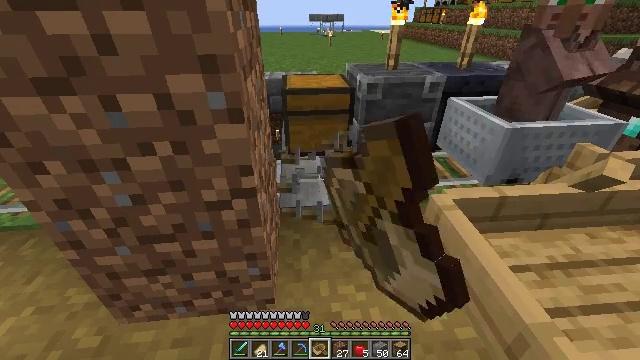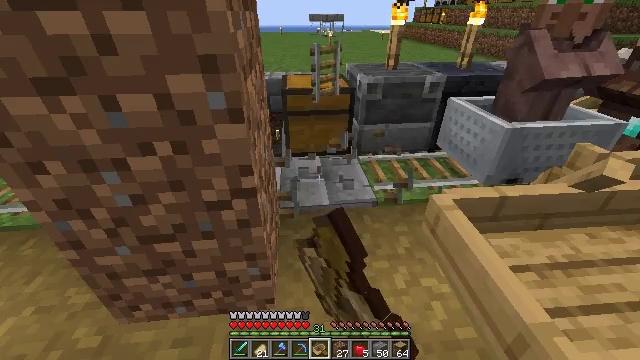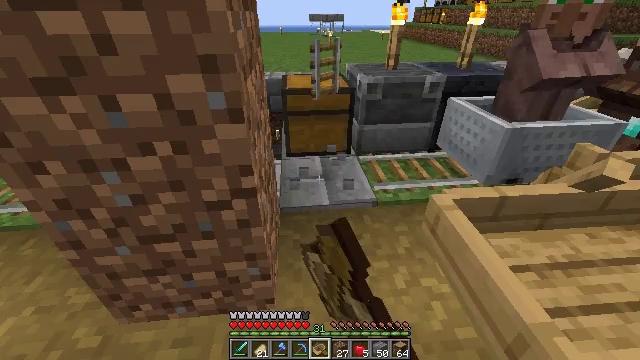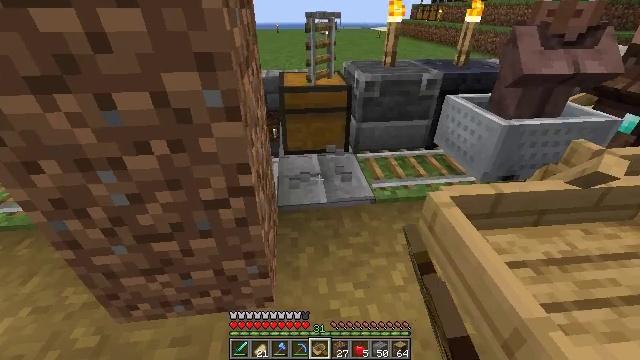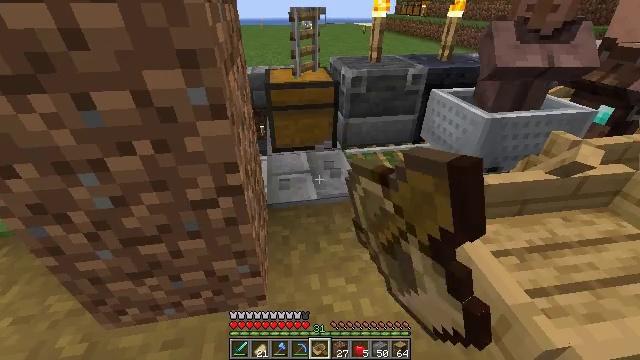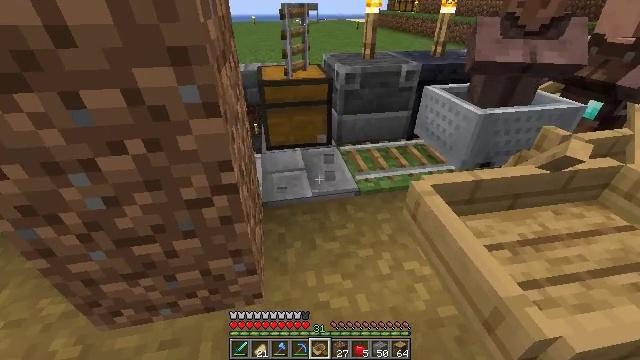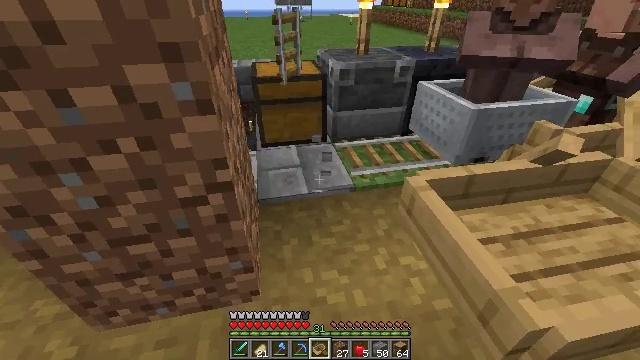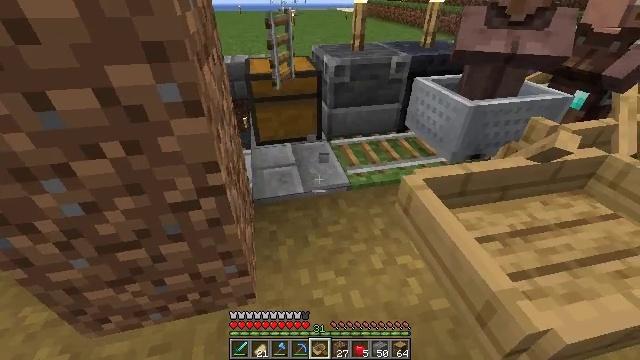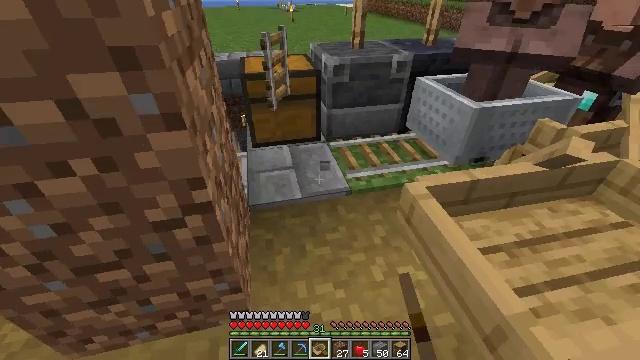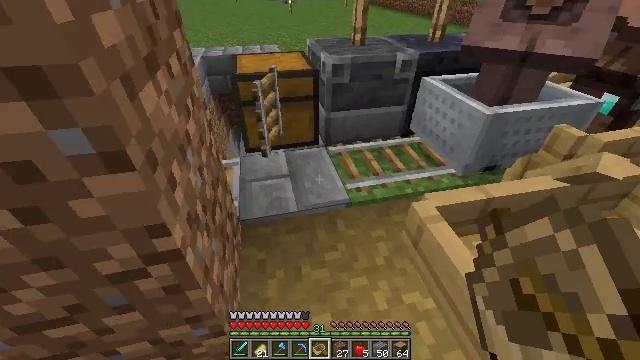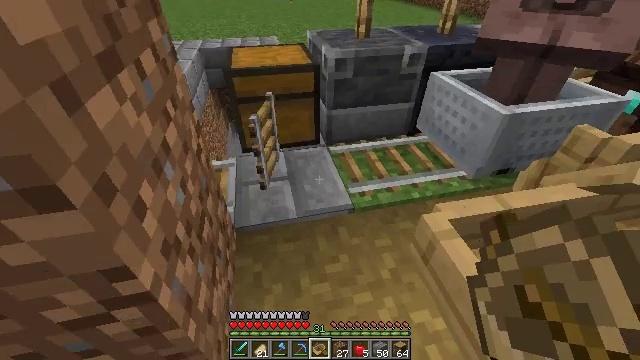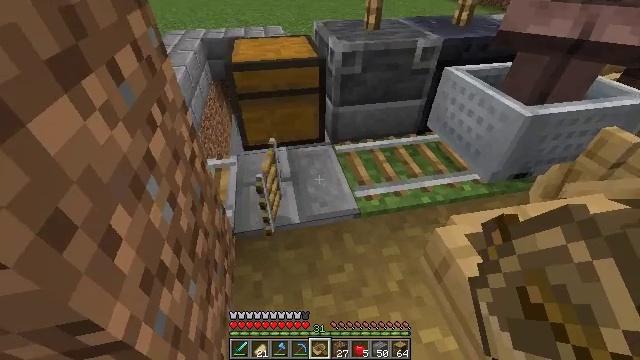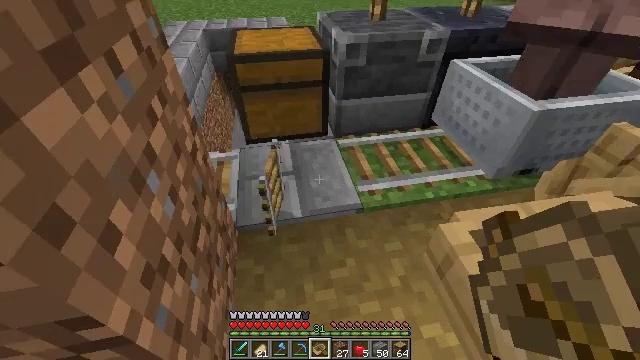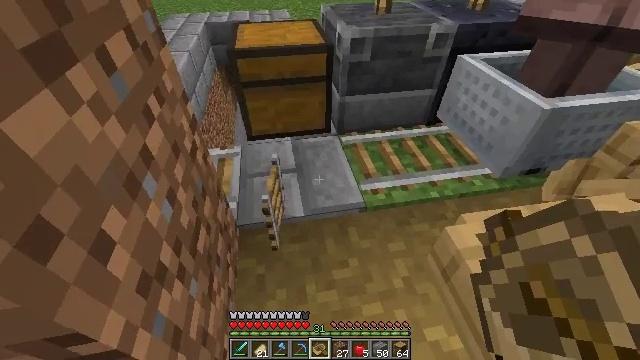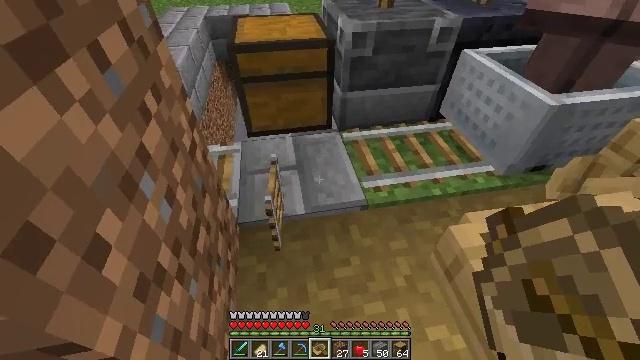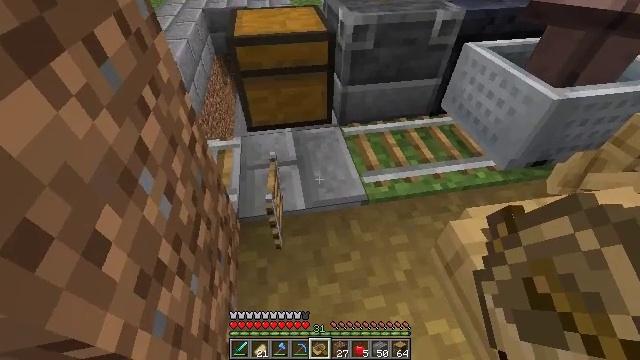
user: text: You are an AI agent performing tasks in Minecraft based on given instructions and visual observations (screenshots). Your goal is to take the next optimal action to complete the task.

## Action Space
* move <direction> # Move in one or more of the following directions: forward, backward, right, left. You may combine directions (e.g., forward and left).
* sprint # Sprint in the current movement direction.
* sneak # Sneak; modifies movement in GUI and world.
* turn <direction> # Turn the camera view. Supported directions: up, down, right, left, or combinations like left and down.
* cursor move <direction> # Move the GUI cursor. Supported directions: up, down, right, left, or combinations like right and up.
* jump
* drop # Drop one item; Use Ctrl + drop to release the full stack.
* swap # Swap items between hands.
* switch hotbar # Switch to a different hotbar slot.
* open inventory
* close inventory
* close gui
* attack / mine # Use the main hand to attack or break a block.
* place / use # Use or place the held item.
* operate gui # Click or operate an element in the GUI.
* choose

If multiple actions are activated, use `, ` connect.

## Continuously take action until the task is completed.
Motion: motion action
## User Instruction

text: Break the rail off the ground.
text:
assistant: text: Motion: attack / mine
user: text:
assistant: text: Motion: attack / mine
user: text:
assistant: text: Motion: attack / mine
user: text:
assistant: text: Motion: turn right
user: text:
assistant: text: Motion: turn right
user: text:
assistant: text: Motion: turn right
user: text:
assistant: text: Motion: move forward, turn right
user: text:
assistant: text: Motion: move forward
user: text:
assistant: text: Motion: move forward, turn down
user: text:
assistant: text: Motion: move forward, turn down
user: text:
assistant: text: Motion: turn left and down
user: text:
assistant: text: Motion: turn down
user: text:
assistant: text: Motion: turn down
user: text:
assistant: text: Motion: turn down
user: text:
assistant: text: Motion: turn down
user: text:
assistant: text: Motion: no_op
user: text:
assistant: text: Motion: no_op
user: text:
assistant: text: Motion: turn right
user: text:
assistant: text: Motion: turn right
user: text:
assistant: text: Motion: move forward
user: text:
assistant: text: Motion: move forward
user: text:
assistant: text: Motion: no_op
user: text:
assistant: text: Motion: no_op
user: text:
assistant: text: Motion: no_op
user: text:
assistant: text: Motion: turn right and down
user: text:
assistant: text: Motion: turn right and down
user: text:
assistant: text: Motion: no_op
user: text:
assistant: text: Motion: no_op
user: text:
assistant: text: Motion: no_op
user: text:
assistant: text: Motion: no_op